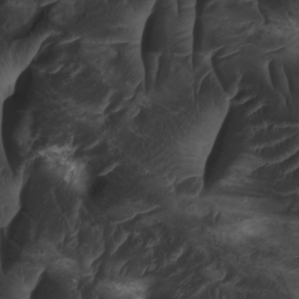
Label: non_frost